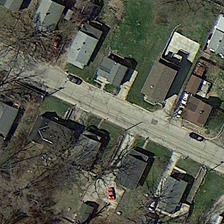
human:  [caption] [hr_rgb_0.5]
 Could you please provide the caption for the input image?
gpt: many buildings and some trees are in two sides of a road in a medium residential area .

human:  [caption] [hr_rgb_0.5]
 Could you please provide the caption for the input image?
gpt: a long road passes through the residential area .

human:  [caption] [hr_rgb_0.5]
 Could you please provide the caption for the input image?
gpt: many buildings and some trees are in two sides of a road in a medium residential area .

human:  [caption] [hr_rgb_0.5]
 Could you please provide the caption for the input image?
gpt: many residential houses are on the lawn, like straight line,like ring .

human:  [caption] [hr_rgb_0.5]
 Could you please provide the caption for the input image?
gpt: many residential houses are on the lawn, like straight line,like ring .